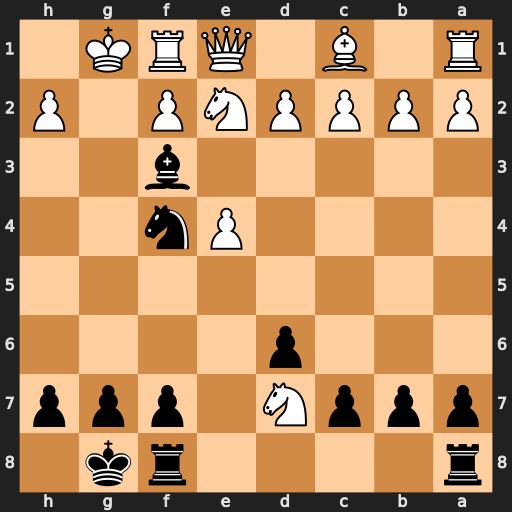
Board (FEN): r4rk1/pppN1ppp/3p4/8/4Pn2/5b2/PPPPNP1P/R1B1QRK1
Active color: b
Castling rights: -
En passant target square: -
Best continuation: Nh3#